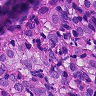
Metastatic tissue present: yes